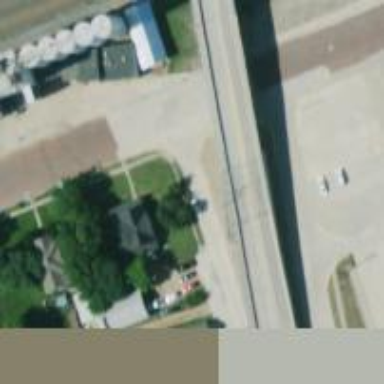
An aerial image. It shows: Tertiary road with bridge.